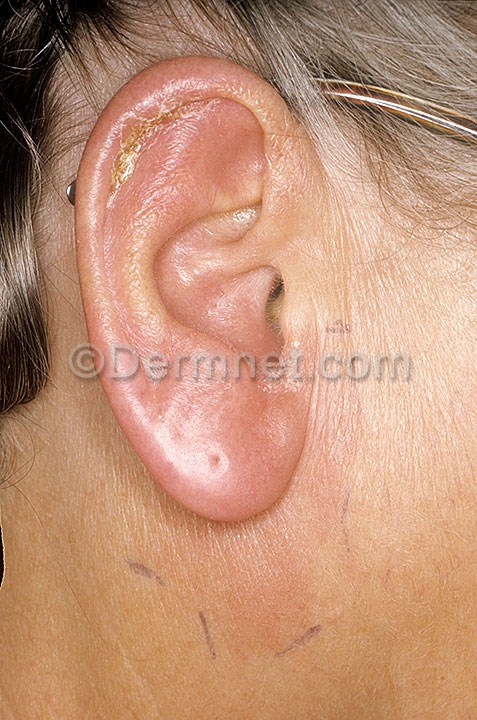
Disease: Cellulitis Impetigo and other Bacterial Infections